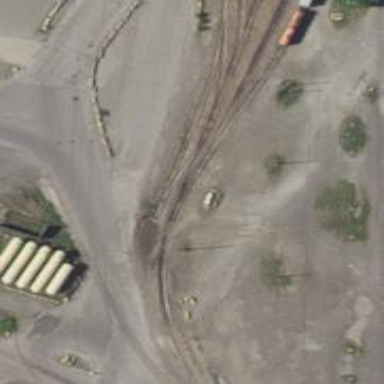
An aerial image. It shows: Rail spur service.